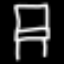
Label: chair